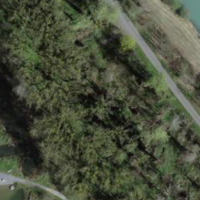
EUNIS habitat code: 23
Species observed at this site:
Geum urbanum